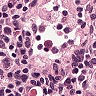
Metastatic tissue present: no